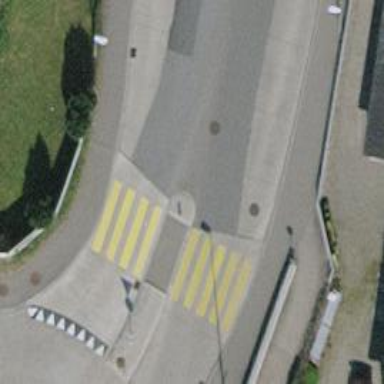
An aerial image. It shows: Marked zebra crossing with island.